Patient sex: M
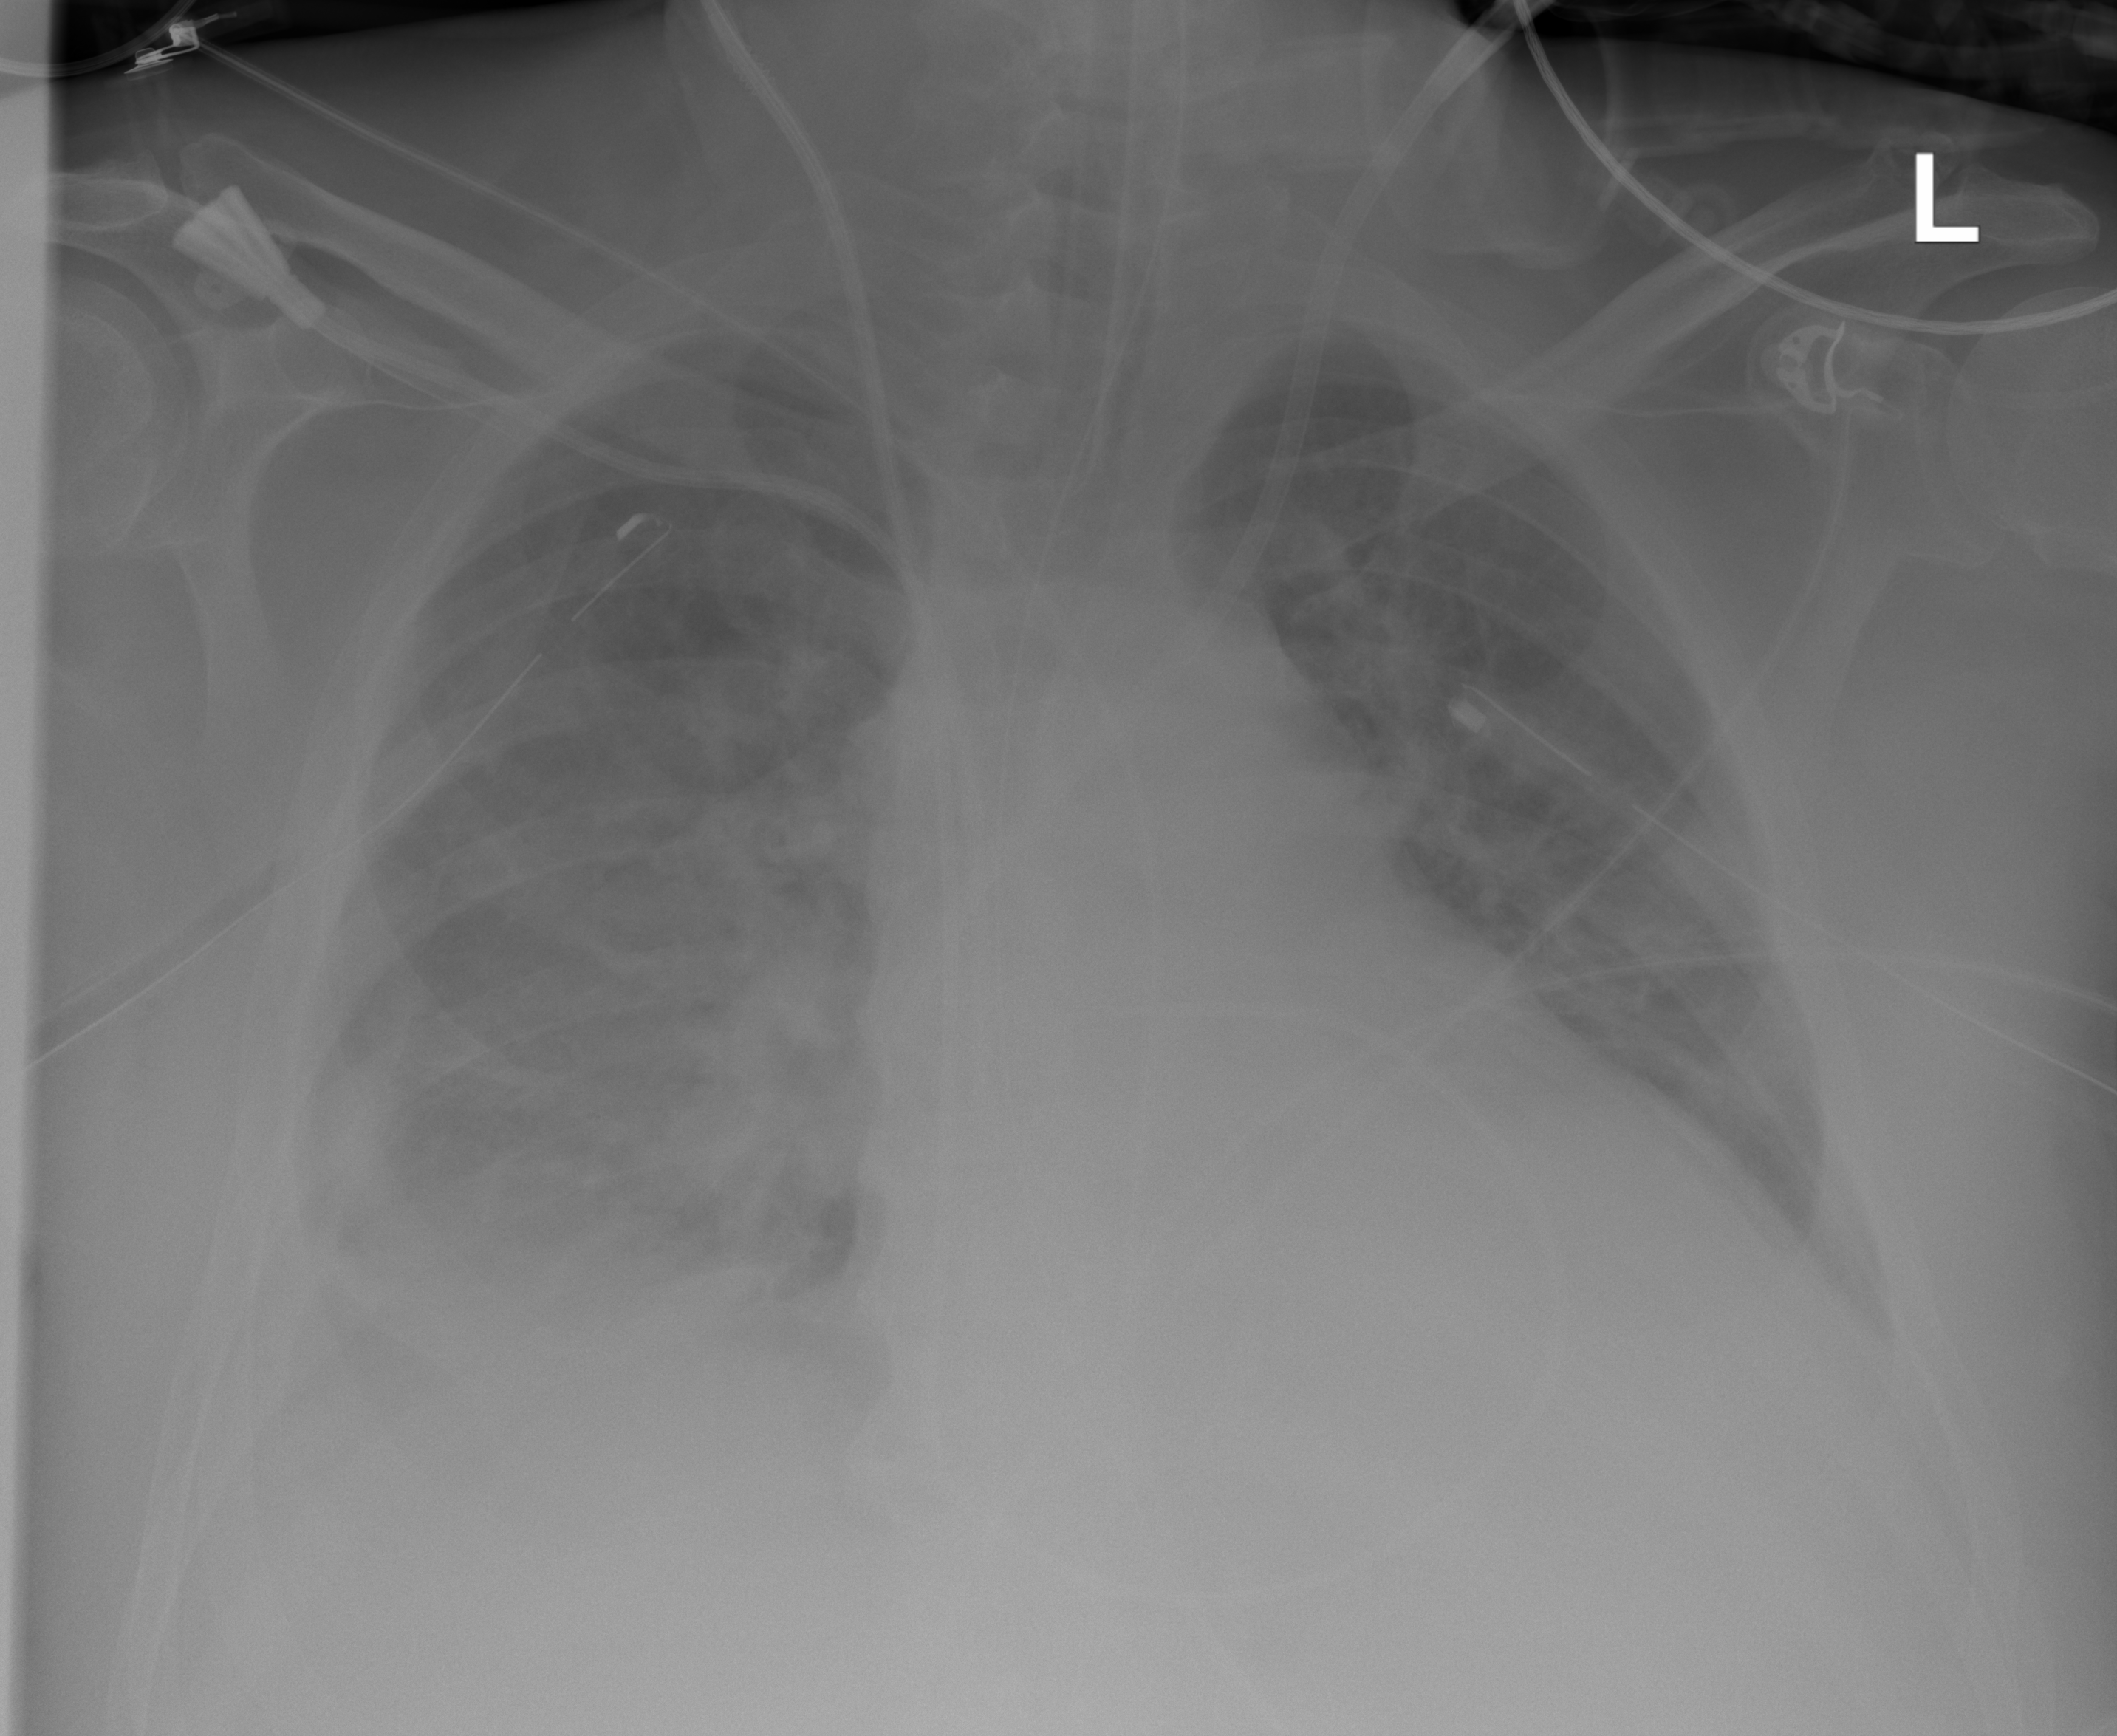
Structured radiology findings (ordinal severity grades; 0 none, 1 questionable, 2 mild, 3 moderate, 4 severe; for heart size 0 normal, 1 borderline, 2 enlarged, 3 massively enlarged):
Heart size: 2
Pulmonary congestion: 3
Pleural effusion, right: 3
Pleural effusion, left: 0
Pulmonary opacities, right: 2
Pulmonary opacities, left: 2
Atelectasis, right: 2
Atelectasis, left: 0